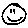
Label: smiley face